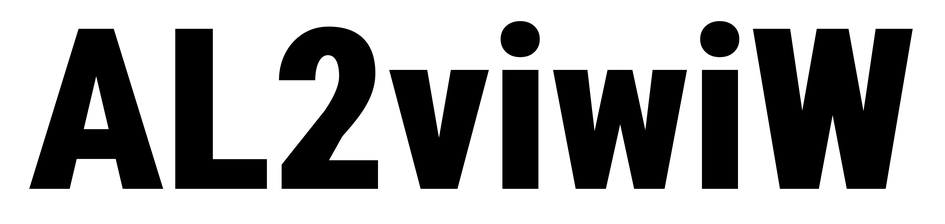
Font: Roboto_Condensed_Black